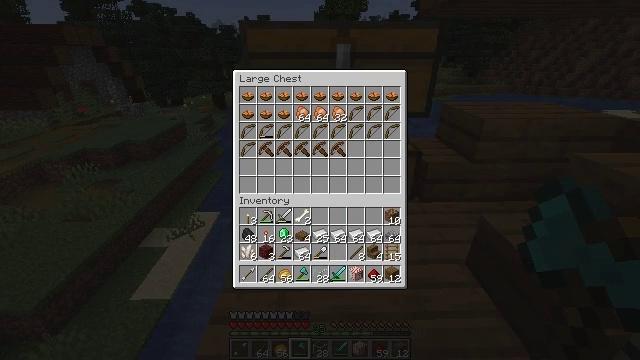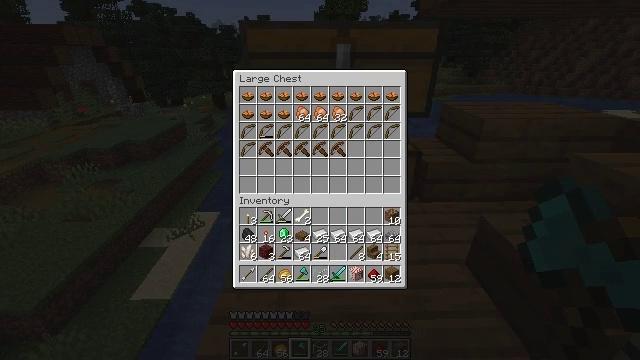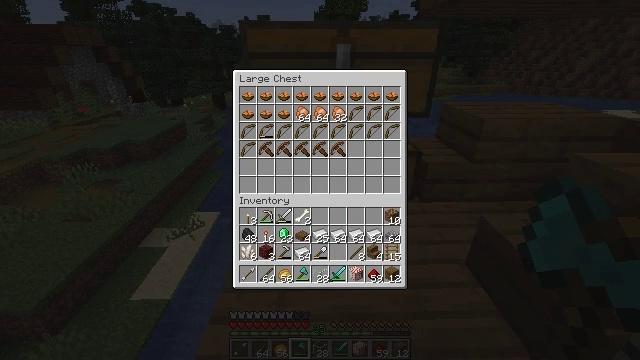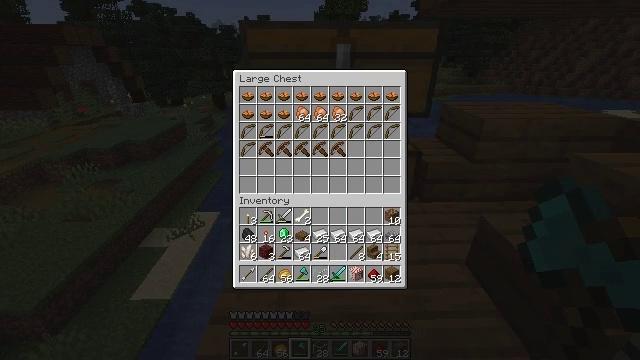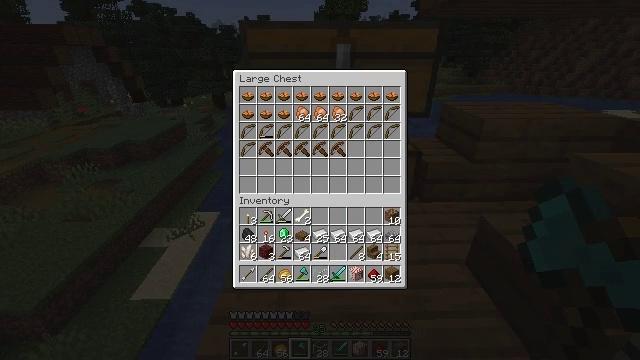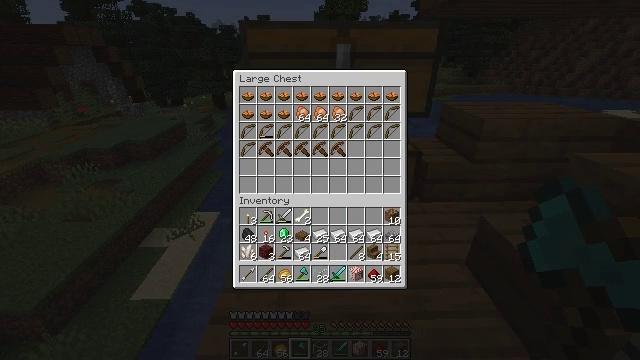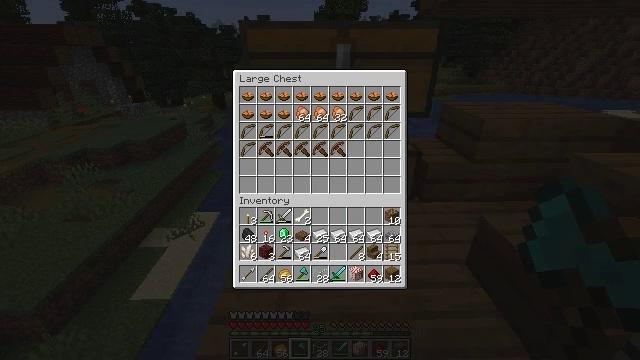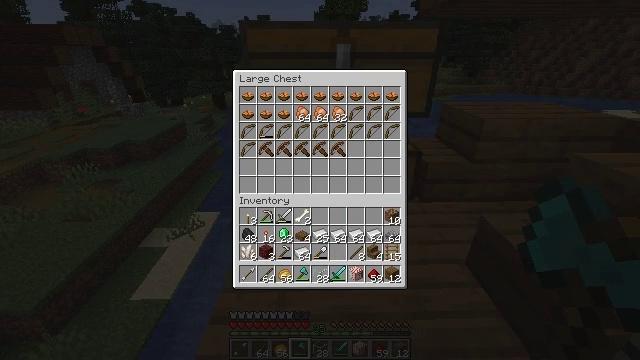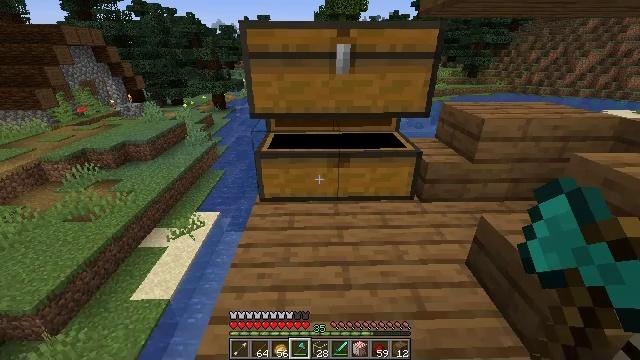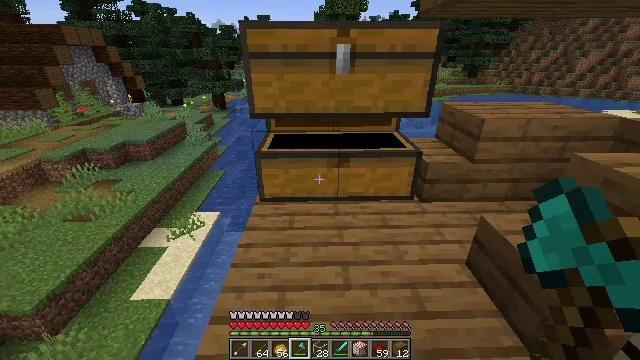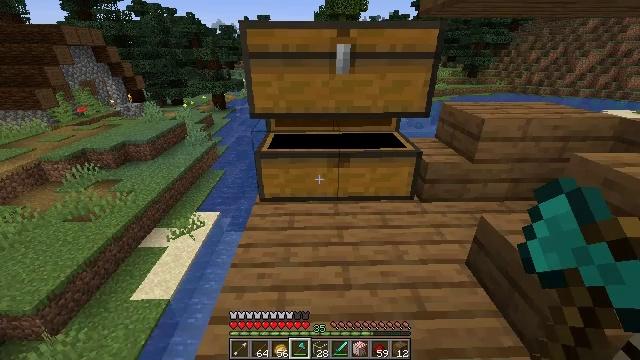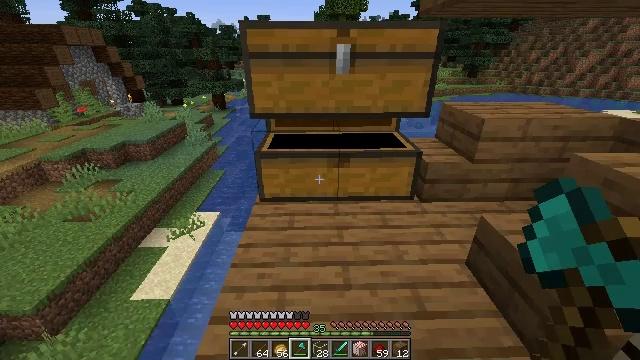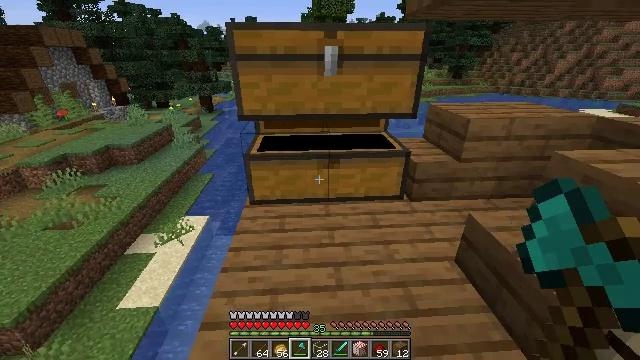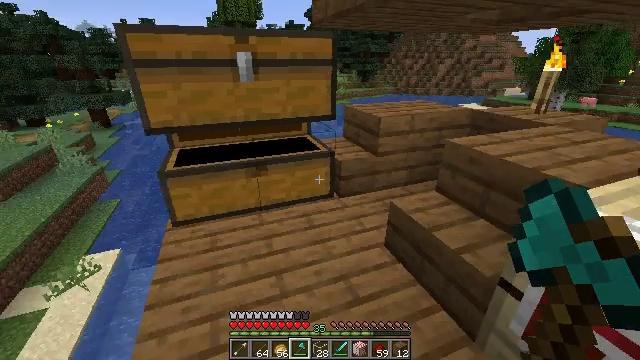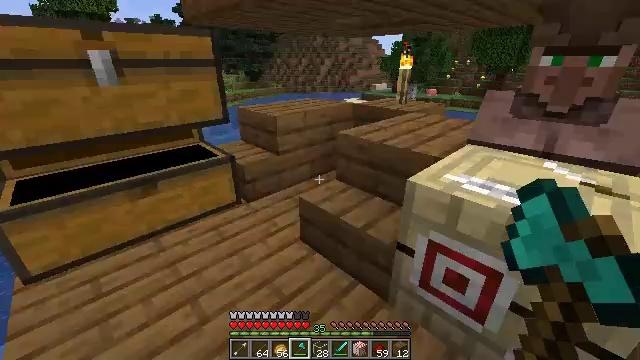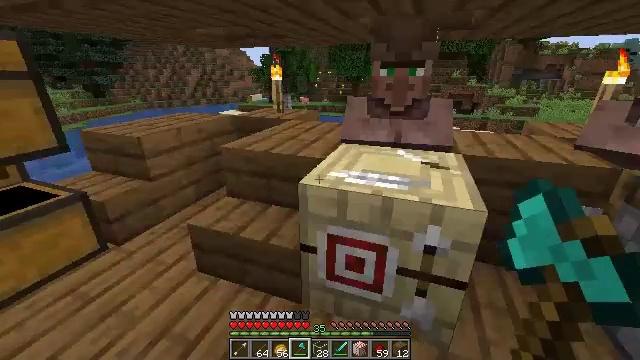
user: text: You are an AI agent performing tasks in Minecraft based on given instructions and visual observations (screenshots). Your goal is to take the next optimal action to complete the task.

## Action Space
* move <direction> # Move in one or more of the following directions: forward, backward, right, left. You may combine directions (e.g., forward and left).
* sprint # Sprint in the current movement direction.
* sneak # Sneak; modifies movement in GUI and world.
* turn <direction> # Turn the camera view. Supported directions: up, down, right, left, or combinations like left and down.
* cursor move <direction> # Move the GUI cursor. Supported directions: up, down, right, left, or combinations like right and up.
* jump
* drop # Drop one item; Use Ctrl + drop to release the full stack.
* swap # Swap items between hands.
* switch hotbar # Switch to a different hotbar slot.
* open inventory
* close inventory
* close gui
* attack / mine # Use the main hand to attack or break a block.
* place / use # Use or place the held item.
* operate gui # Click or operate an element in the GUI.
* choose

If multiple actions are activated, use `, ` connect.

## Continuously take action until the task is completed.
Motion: motion action
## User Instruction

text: Assemble materials to create a crossbow.
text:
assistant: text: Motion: no_op
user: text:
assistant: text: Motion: no_op
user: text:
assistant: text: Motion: no_op
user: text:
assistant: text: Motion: no_op
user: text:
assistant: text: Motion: no_op
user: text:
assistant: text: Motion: no_op
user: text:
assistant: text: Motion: no_op
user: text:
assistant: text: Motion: no_op
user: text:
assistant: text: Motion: close gui
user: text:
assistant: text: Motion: no_op
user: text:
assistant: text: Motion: no_op
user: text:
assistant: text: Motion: turn right
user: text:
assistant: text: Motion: turn right and up
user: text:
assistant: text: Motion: turn right
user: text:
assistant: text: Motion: turn right and up
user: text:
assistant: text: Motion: turn right and up
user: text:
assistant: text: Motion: turn right and up
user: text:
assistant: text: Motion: turn right and up
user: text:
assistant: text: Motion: no_op
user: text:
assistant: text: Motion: no_op
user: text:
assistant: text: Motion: no_op
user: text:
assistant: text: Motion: no_op
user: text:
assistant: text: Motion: turn left
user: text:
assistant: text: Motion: turn left
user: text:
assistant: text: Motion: move forward, turn left and up
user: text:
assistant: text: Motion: move forward, turn left and up
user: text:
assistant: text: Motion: move forward, turn left and up
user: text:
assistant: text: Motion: move forward
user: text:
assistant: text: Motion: turn up
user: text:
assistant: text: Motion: turn right and up